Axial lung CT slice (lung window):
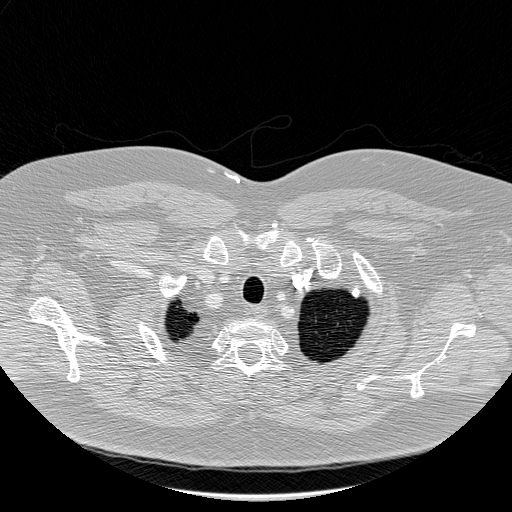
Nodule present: no